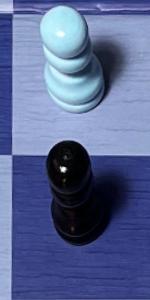
Label: Pawn_Black